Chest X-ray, PA view. Patient: 53 years old, sex M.
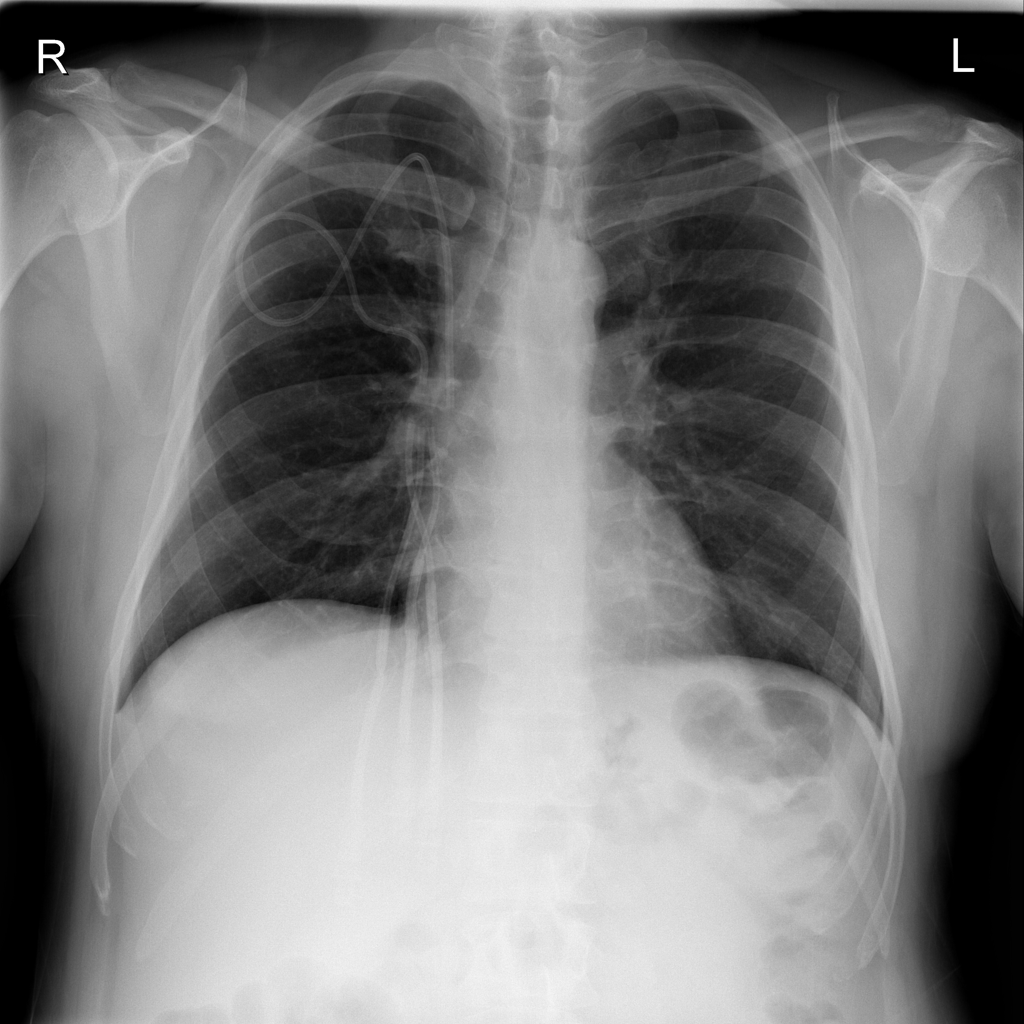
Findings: No Finding